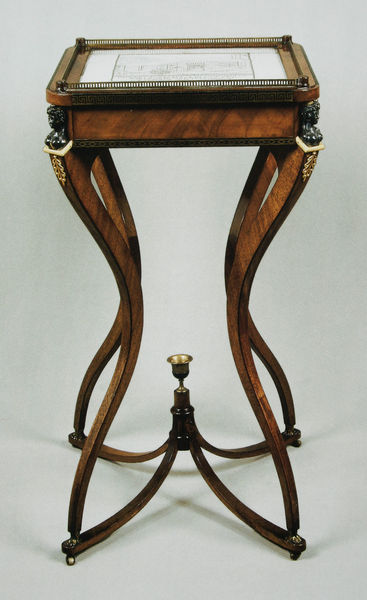
Titel: Handarbeitstisch
Künstler: Andrej Woronichin
Standort: St. Petersburg
Institution: Schloss Pawlowsk
Schlagwörter: blätter, kopf, schatten, weiß, frauen, braun, geschwungen, glas, holz, köpfe, licht, schwarz, tisch, zeichnung, ornament, barock, tablett, bild, möbel, tischbein, figur, gold, interieur, blatt, krone, beine, schwung, bein, füße, klein, rand, figuren, reling, jugendstil, ornamente, verzierung, kerze, tischchen, metall, gestell, platte, betrachter, zierlich, foto, fotografie, photographie, bögen, holztisch, vier, messing, tablet, tischbeine, jugenstil, gebogen, kugel, kugeln, schach, kacheln, tischplatte, intarsie, intarsien, photo, kerzenhalter, schnörkel, maserung, schreiner, rollen, büsten, empire, geschweift, applikation, art deco, design, furnier, möbelstück, kästchen, verzierungen, beschläge, kirschholz, beistelltisch, tischlein, ebenholz, nussbaum, antiquität, schnitzereien, wurzelholz, elfenbein, quadratisch, spieltisch, stövchen, spielfeld, edelholz, verschnörkelt, firguren, glasplatte, möbelstücke, nussbaumholz, büstchen, einlegarbeit, kirschbaumholz, olbricht, teewärmer